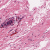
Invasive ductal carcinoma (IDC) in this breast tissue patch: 0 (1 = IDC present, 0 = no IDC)